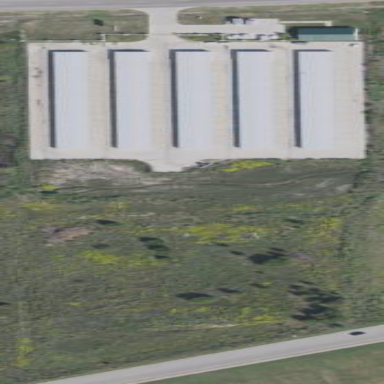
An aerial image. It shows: Storage rental shop.